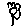
Label: flower